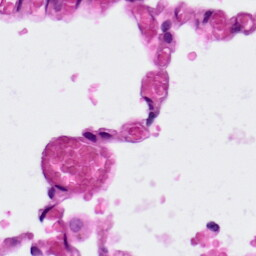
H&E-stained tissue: Lung